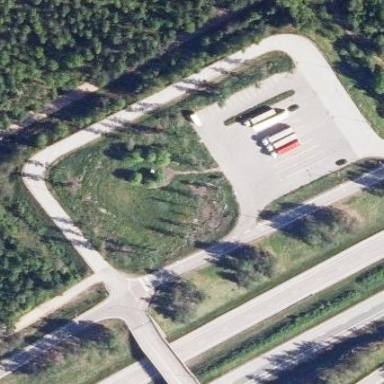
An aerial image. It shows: Rest area with grassy surface.